Question: I want to place image, arrow , title and input textbox in particular way as in image.
1. Puting stlye tag in hr or td is not good practice, right? It did not help even
2. To keep space between tr only <br/>is option or any better way is possible?
3. How to keep space between arrow, title, textbox without using &nbsp
fiddle : <URL>
I want to display content like this:

css:
'''
.content > .container {height: 100%;}
.img-container1 { float:left; height:80% !important; width:40%}
'''
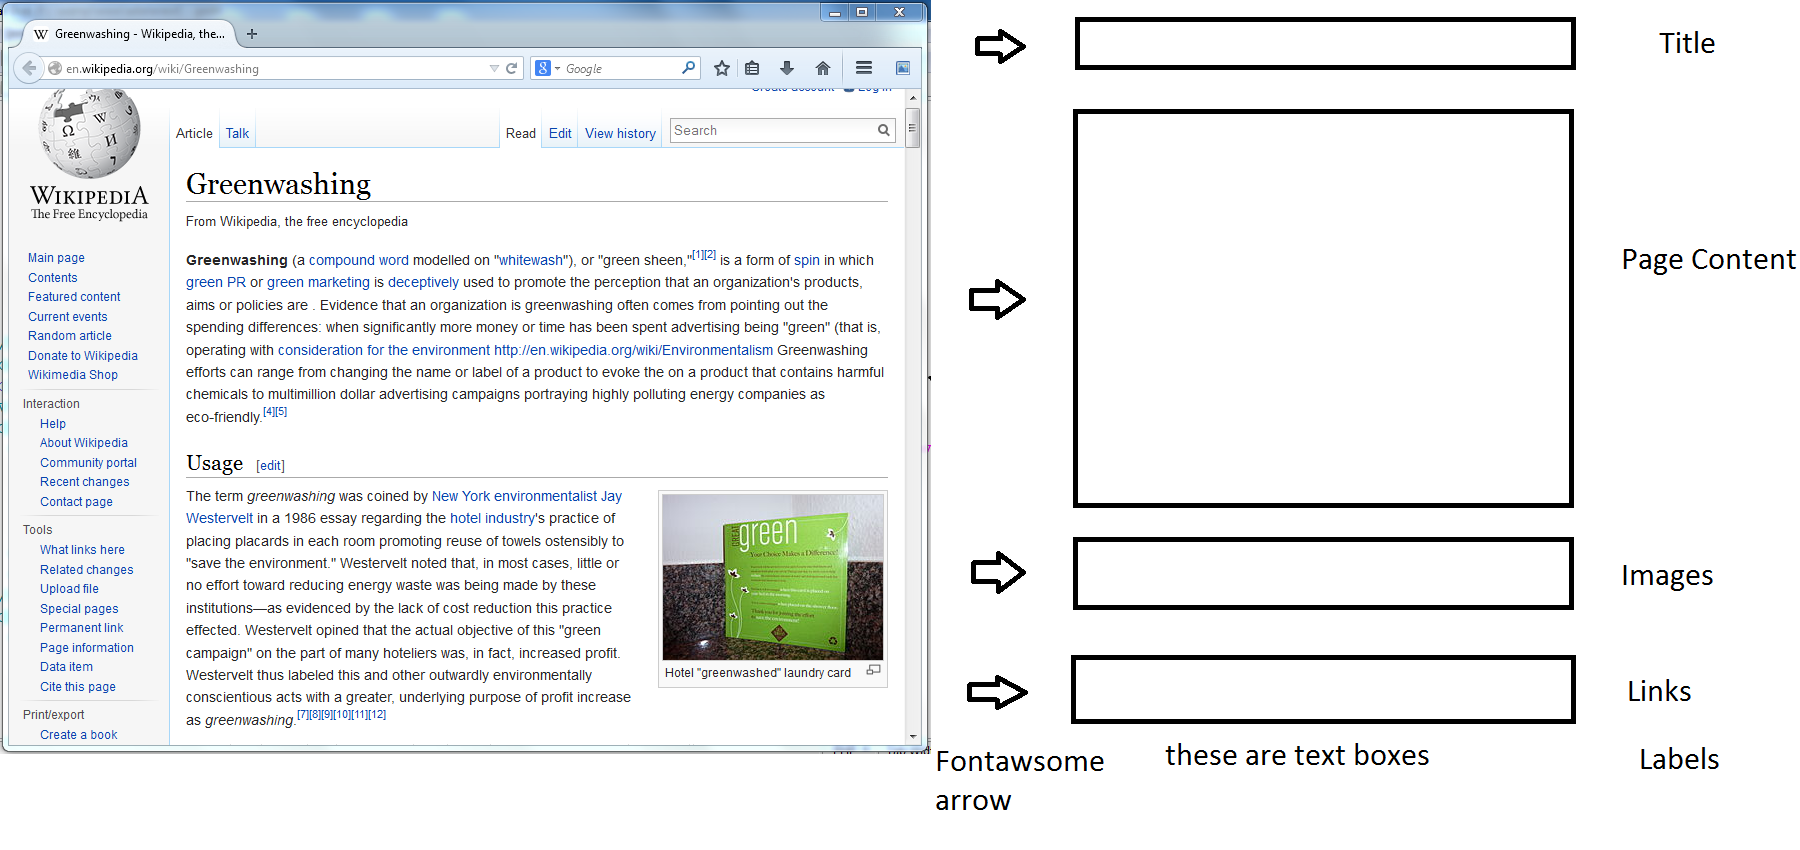
Answer: <URL>
'''
<div class="container">
<div class="row">
<div class="col-xs-6 col-md-6">
<img src="http://placehold.it/931x754" alt="..." class="img-responsive img-rounded" />
</div>
<div class="col-xs-6 col-md-6">
<div class="row">
<div class="col-md-12">
<div class="col-xs-4 col-md-4">
=>
</div>
<div class="col-xs-4 col-md-4">
<input type="text" class="form-control"/>
</div>
<div class="col-xs-4 col-md-4">
Text Here
</div>
</div>
</div>
<div class="row">
<div class="col-md-12">
<div class="col-xs-4 col-md-4">
=>
</div>
<div class="col-xs-4 col-md-4" >
<textarea style="height:200px" type="text" class="form-control"></textarea>
</div>
<div class="col-xs-4 col-md-4">
Text Here
</div>
</div>
</div>
<div class="row">
<div class="col-md-12">
<div class="col-xs-4 col-md-4">
=>
</div>
<div class="col-xs-4 col-md-4">
<input type="text" class="form-control"/>
</div>
<div class="col-xs-4 col-md-4">
Text Here
</div>
</div>
</div>
</div>
</div>
</div>
'''
Although its not that good because I made it just now but i think it can help you.
You may use the grid system of bootstap in order for you to make a responsive grid.
Take a look with this documentation and you will learn more about bootstrap.
<URL>
I hope it can help you.